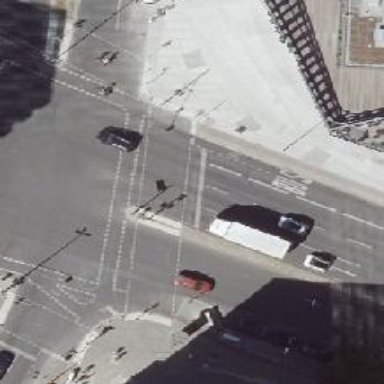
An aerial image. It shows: Asphalt footway with marked crossing equipped with traffic signals.